Question: I'm currently using <URL> and everything works awesome as far as the drawing and all of the functionally it suppose to bring but for some reason if I try to round the corners of the view using ACEDrawingView it doesn't work as expected. Let me rephrase this, I do see the radius applied but also a sharp corner underneath. See the attached image.
Any idea why cornerRadius doesn't work properly when applied to a uiview that uses ACEDrawingView?
This is how I'm applying the radii
'''
myView.layer.cornerRadius = 20.0;
'''
FYI - The radius works fine if I change the class to be UIView instead of ACEDrawingView.
Thanks a lot
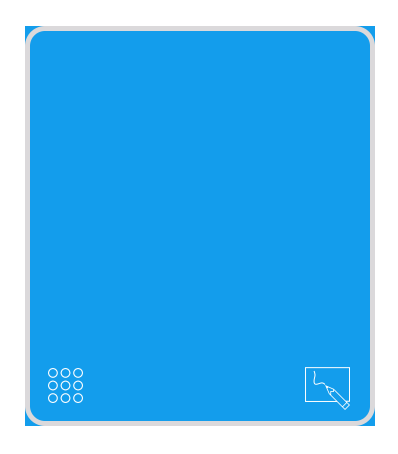
Answer: Setting masksToBound = YES made the trick.
myView.layer.masksToBounds = YES;
I could delete my question but I rather leave it here in case someone else runs into a similar issue.
One important point: I don't think ACEDrawingView was doing anything, this seems to happen to any view that is not using the default UIView class.